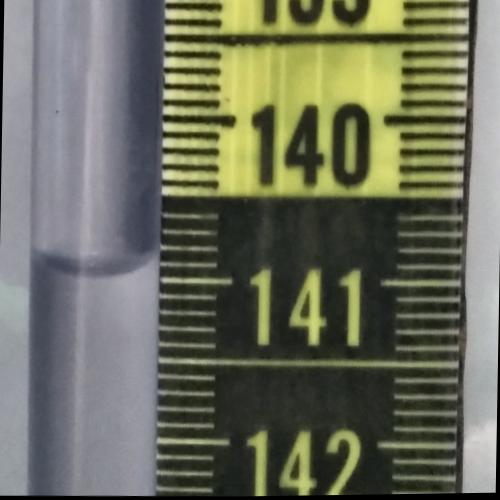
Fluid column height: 140.9 cm